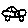
Label: car